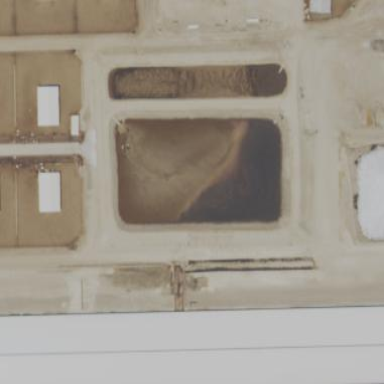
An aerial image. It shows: Reservoir of water located at wastewater plant. It is man-made structure.